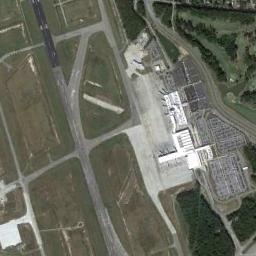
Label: airport